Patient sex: M
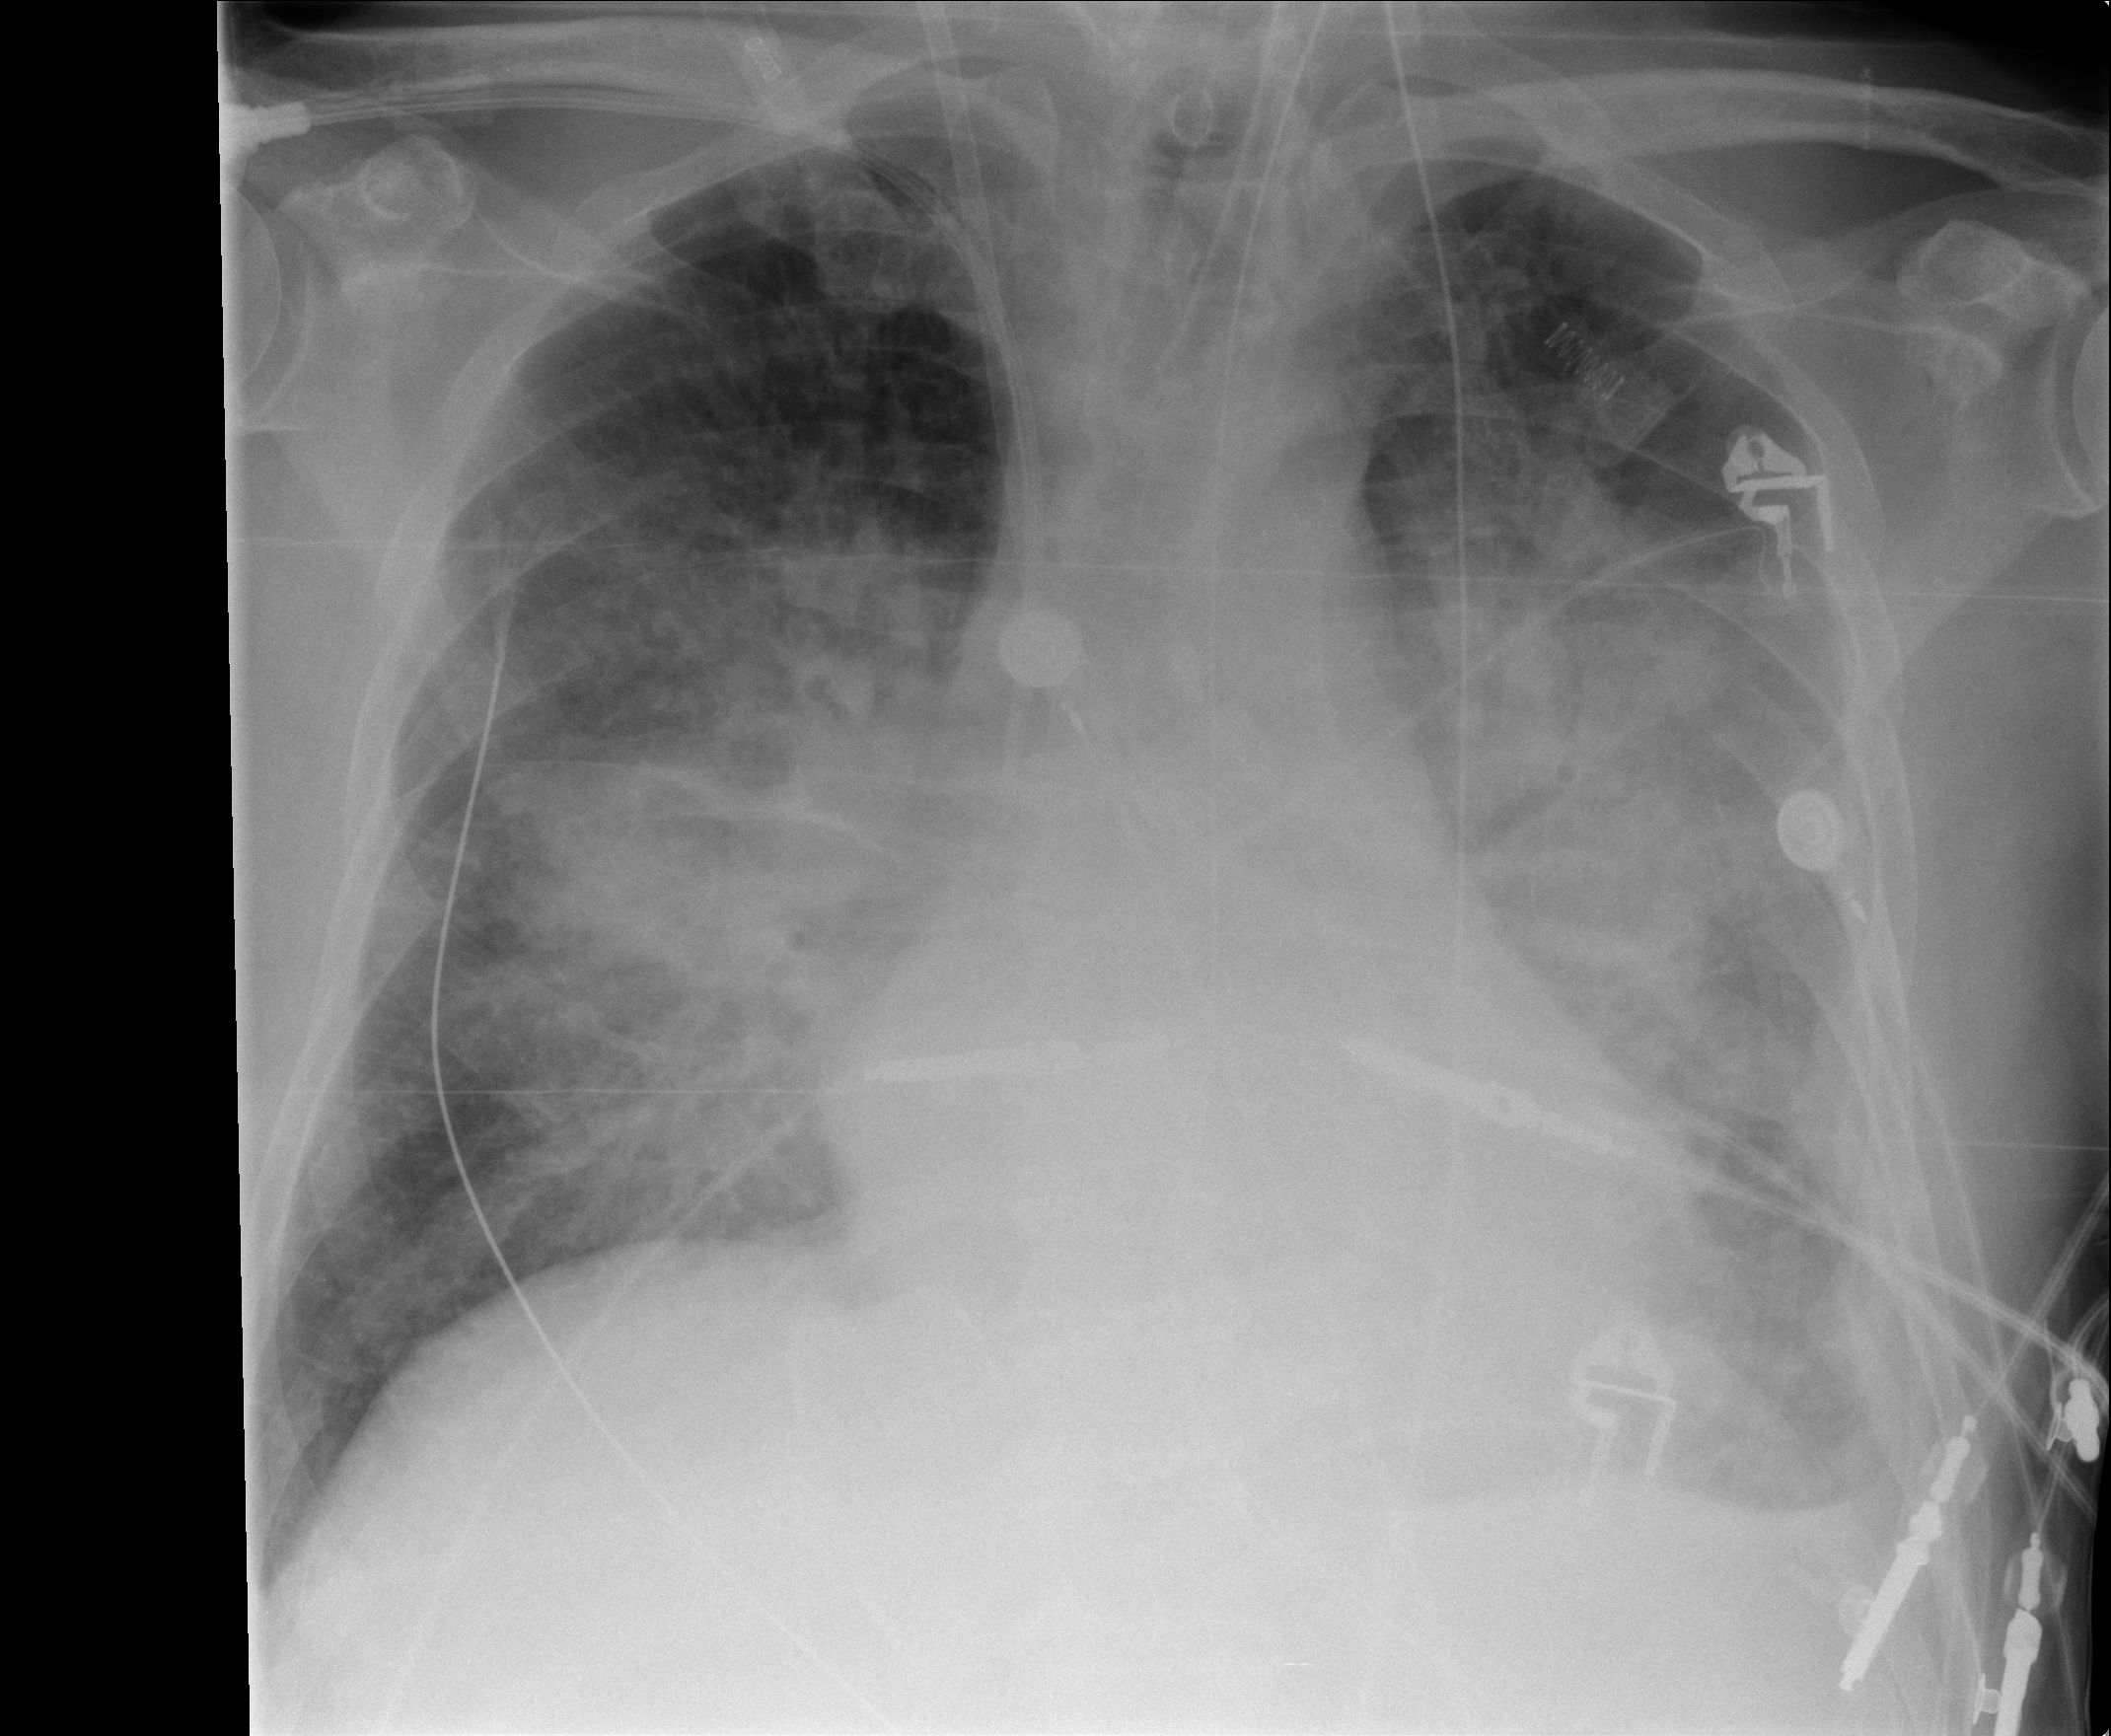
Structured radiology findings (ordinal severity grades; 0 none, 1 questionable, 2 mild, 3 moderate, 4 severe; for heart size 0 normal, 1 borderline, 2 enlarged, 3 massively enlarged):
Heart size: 0
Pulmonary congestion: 3
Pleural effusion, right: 0
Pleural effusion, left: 2
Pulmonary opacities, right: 2
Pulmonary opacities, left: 2
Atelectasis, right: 0
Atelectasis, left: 2